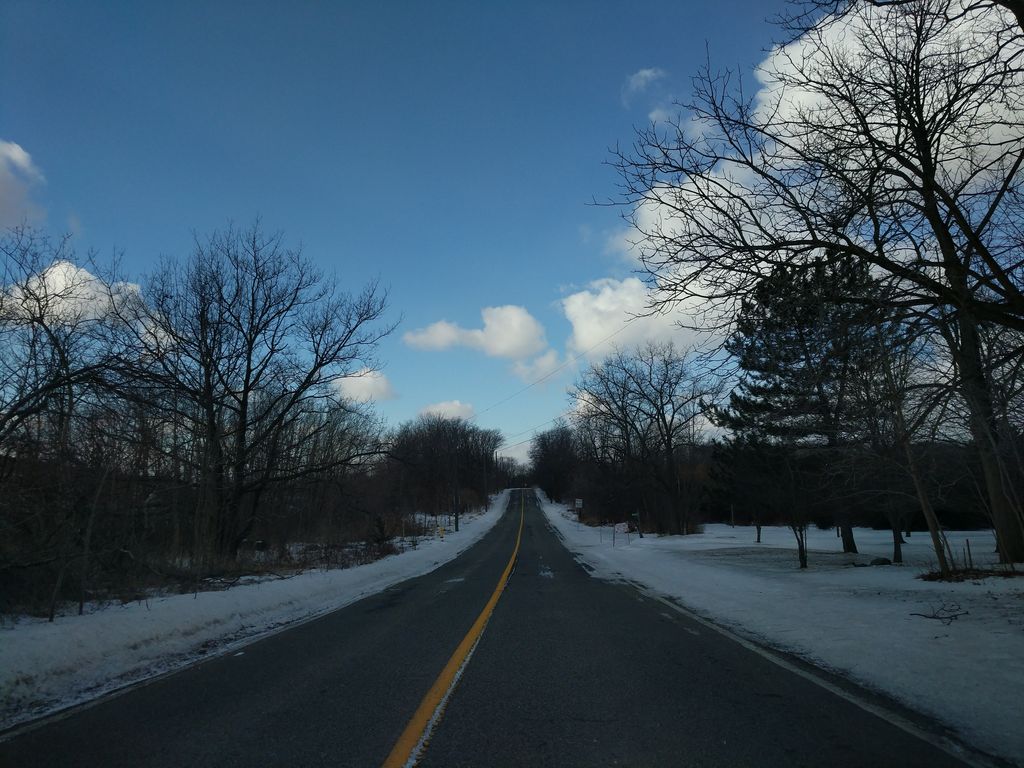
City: toronto